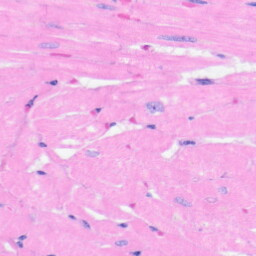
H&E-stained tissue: Heart